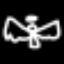
Label: angel